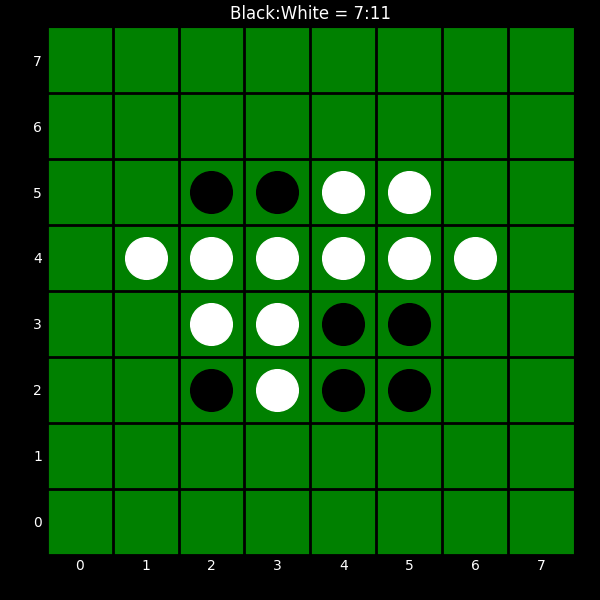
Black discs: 7
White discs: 11